You are looking at the wavelet scalogram of a bearing's acceleration signal. Classify the bearing condition as one of: normal, inner_race, outer_race, ball.
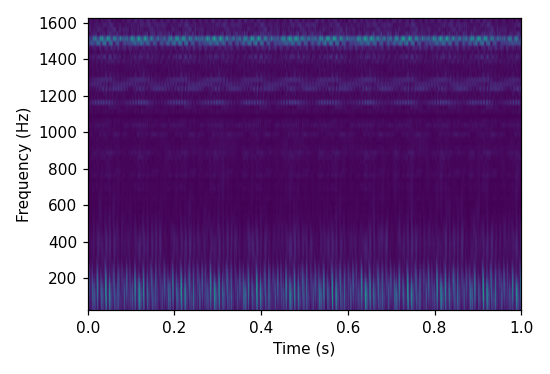
Answer: outer_race